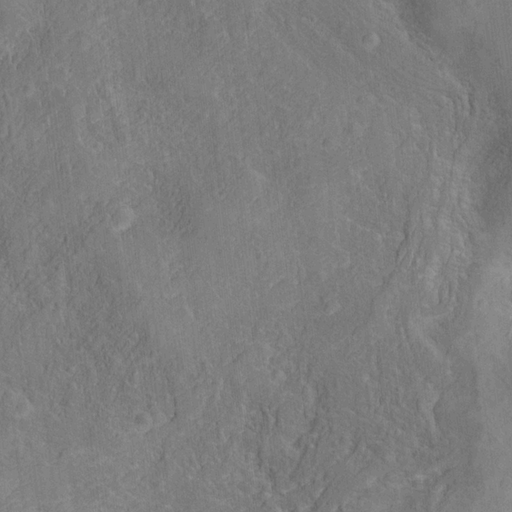
Classes present: Background